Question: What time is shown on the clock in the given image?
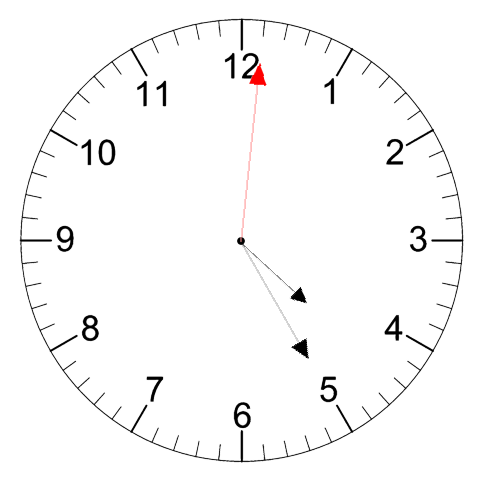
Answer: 04:25:01